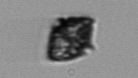
Label: Kryptoperidinium_triquetrum